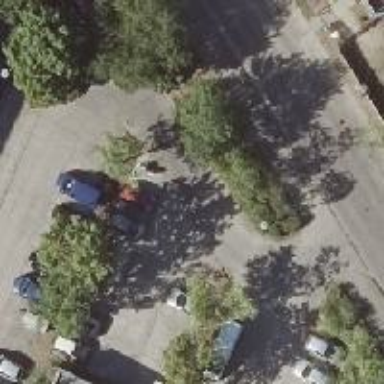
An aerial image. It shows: Parking aisle with concrete surface.